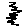
Label: zigzag